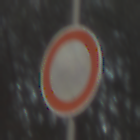
Verkehrszeichen: VerbotFahrzeugeAllerArt
Umgebung: Outdoor, Nature
Tageszeit: SunriseSunset
Wetter: Clear
Licht: Natural
Jahreszeit: Winter
Kontrast: LowContrast